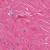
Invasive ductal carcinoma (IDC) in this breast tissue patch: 0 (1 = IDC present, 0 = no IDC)